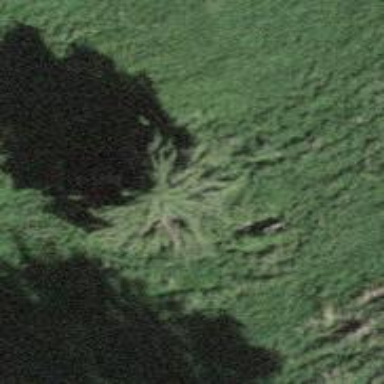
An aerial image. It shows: Beautiful tree in nature.